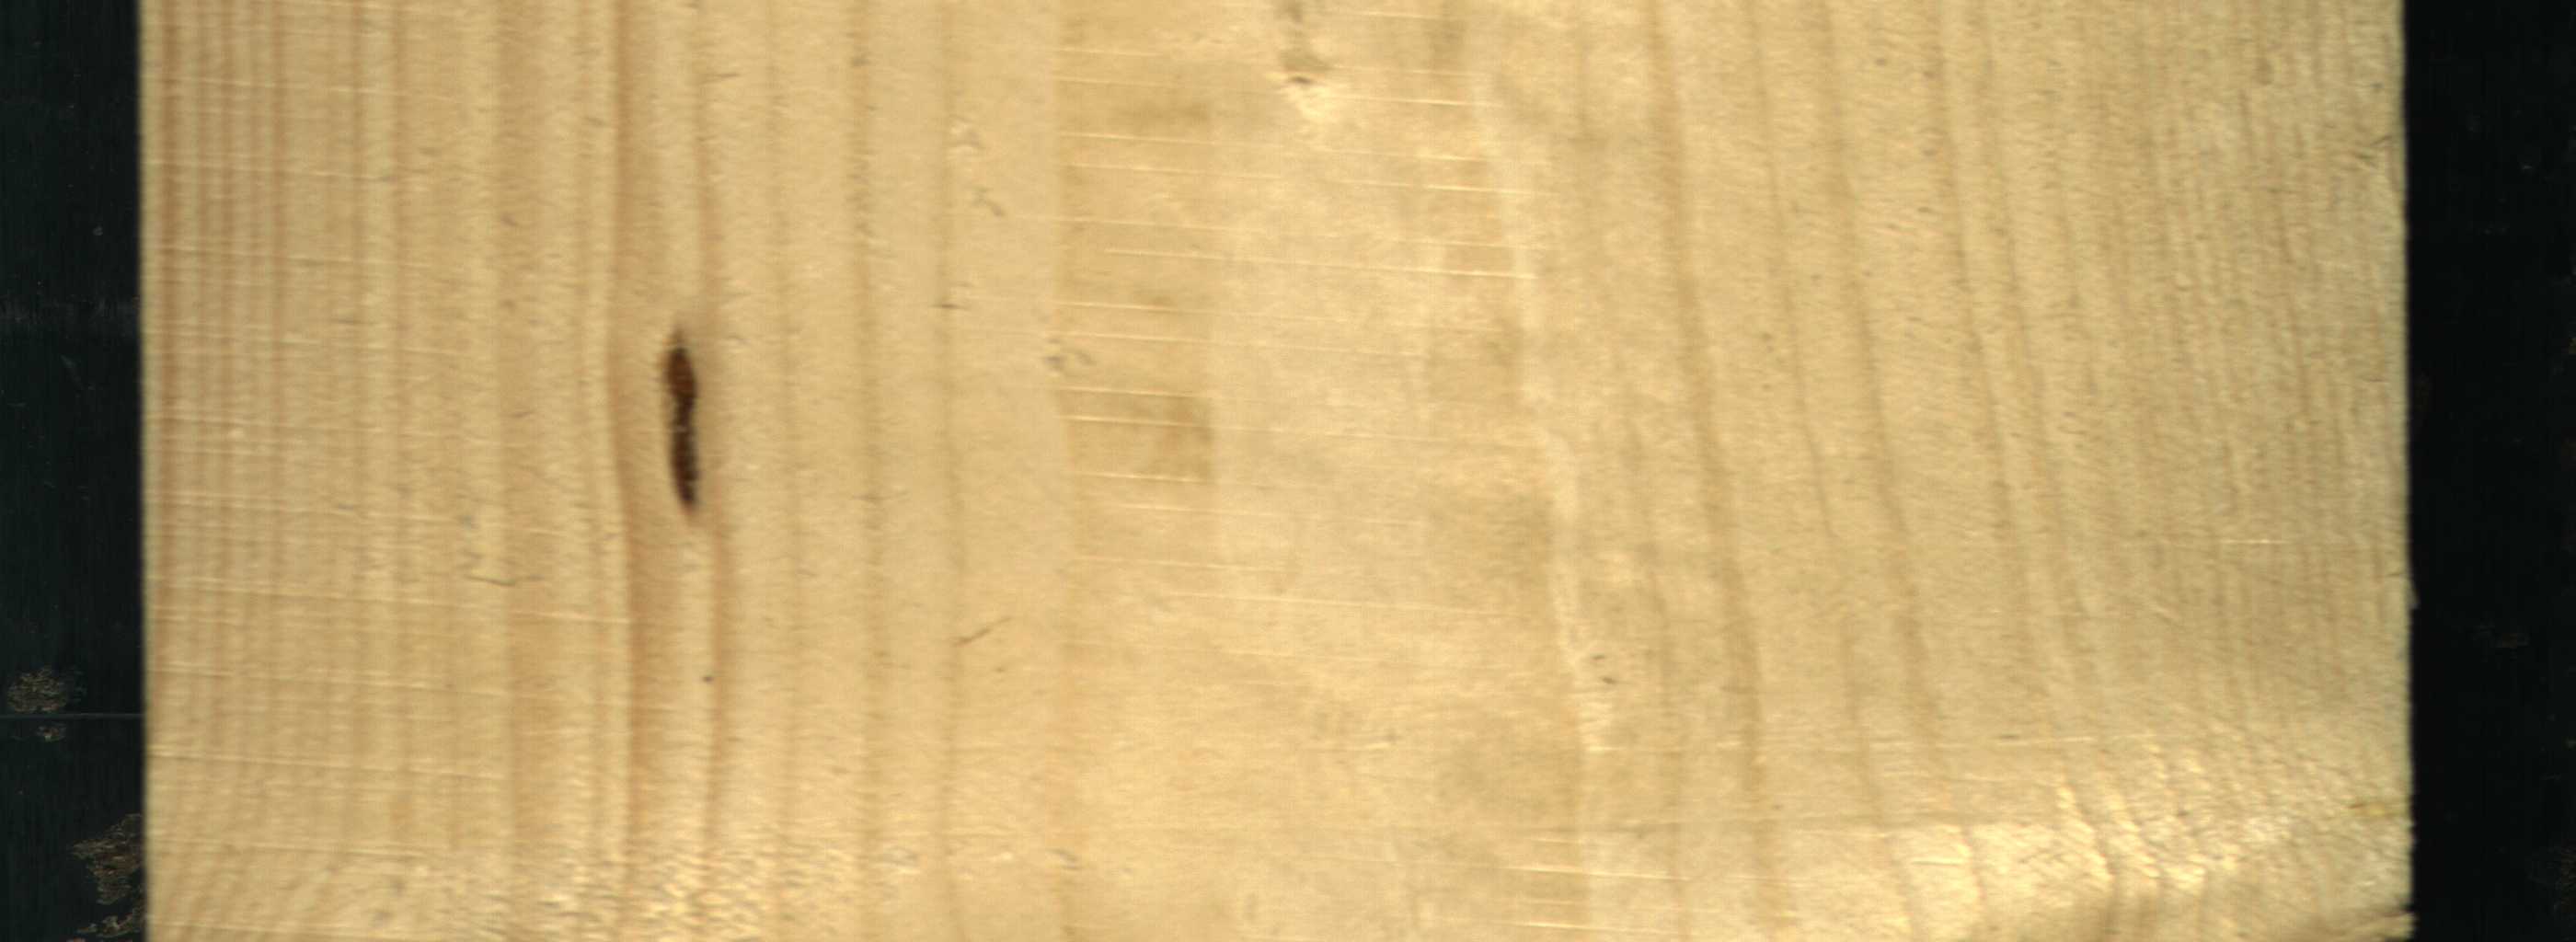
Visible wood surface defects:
resin